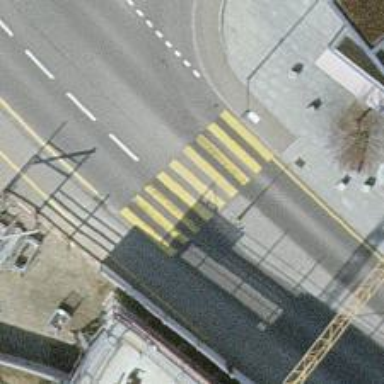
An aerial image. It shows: Uncontrolled footway crossing with markings.